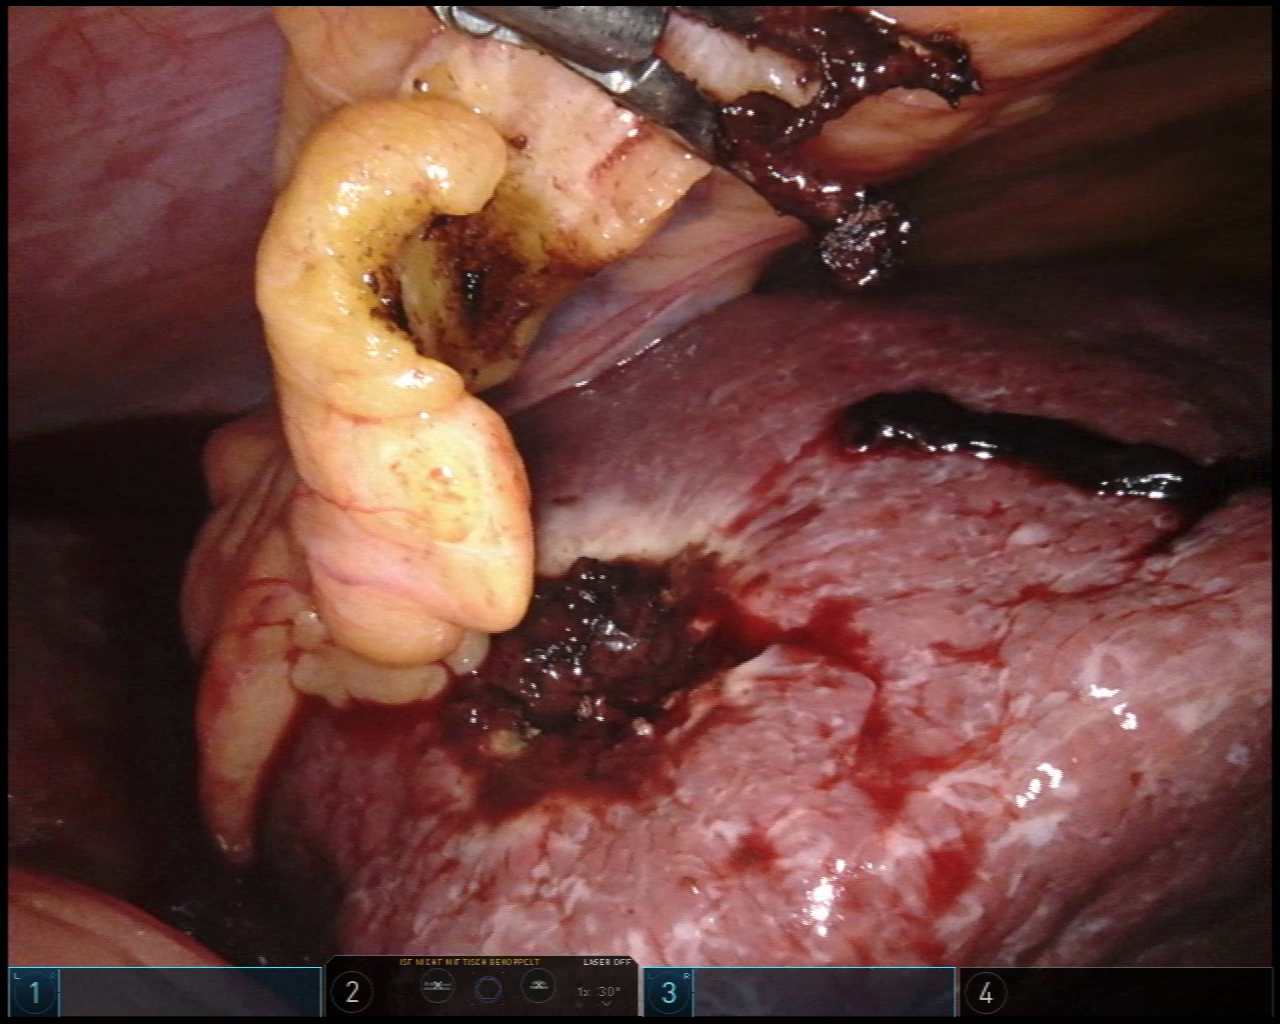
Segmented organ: liver
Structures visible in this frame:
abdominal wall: yes
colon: yes
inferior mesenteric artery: no
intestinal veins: no
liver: yes
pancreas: no
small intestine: no
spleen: no
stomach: no
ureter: no
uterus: no
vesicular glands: no